Interaction volume radius: 5 \u00c5
Interaction volume height: 10 \u00c5
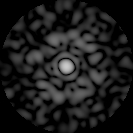
Disorder parameter: 0.8356